Question: [Edit]
I tried to simplify my code as much as possible:
server.R :
'''
server <- function(input, output, session) {
output$body_UI<-renderUI({
tabPanel("Comparison",
{
fluidPage(
fluidRow(
box(
width=12,
solidHeader=T,
title="Parameters",
status="primary",
uiOutput('date_range_UI')
)
)
)
}
)})
output$date_range_UI <-renderUI({
dateRangeInput(
"date_1",
"Period 1",
start=NULL,
end=NULL
)
})
}
'''
ui.R:
'''
uiHeader <- dashboardHeader(title = NULL)
uiSidebar <- dashboardSidebar(sidebarMenuOutput('sidebar_UI'))
uiBody <- dashboardBody(
tags$head(
tags$style(type="text/css"
),
tags$link(rel = "stylesheet", type = "text/css", href = "style_v2.css")
),
uiOutput('body_UI')
)
dashboardPage(uiHeader,
uiSidebar,
uiBody,
skin = "black")
'''
I think that my problem comes from the file style_v2.css :
'''
.progress-bar, .irs-bar,.irs-bar-edge, .irs-from, .irs-to, .irs-single{
background-color:#000033;
}
.box.box-solid.box-primary>.box-header
{
background-color:#000033;
}
.box.box-solid.box-primary{
border: 1px solid #000033;
}
.box.box-primary, .nav-tabs-custom>.nav-tabs>li.active
{
border-top-color:#000033;
}
body {
background-color: #fff;
}
.content-wrapper, .right-side{
background-color:#FFFFFF;
}
.dropdown-menu{
background-color:#333;
}
'''
This file is located in the folder 'www' which is in the same directory than server.R and ui.R.
If I delete this file, then I have no problem. But I need it and I don't know which part is causing this.
---
I'm trying to insert a period field using dateRangeInput (Shiny).
But I'm having problems in the display.
NB: I encounter the same problem using dateInput.
Here is an extract of server.R:
'''
dateRangeInput(
"date_1",
"Period 1",
start=min(data$Date_processed),
end=""
)
'''
This is completely illegible...

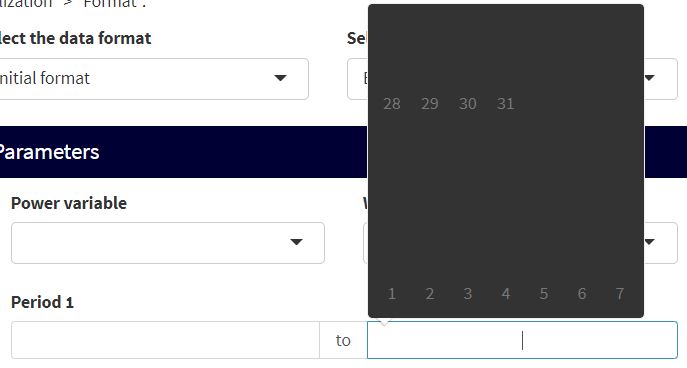
Answer: The issue is with this piece of code in your style_v2.css file:
'''
.dropdown-menu {
background-color: #333;
}
'''
'#333' is the dark background you are seeing. You can either remove this or edit the hex colour to be lighter.
If that code is necessary for other dropdowns in your code you can be more specific regarding your css - let me know.